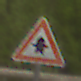
Verkehrszeichen: Vorfahrt
Umgebung: Outdoor, Nature
Tageszeit: MorningAfternoon
Wetter: Overcast
Licht: Natural
Jahreszeit: NotSpecified
Kontrast: LowContrast